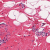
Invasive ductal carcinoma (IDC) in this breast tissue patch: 0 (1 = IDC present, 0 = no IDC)